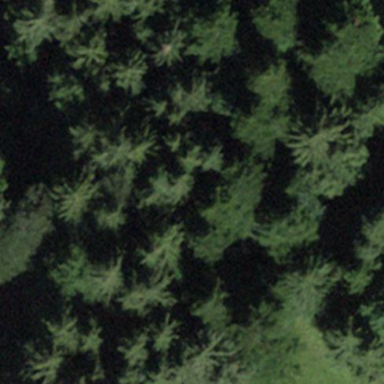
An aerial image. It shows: Forest area.